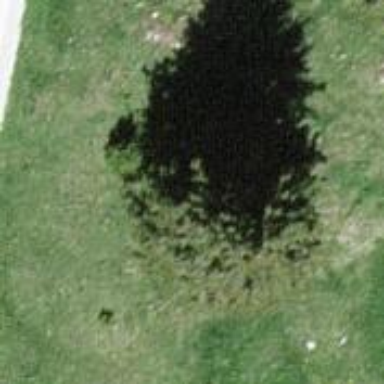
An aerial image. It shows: Beautiful tree in nature.